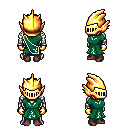
a pixel art fantasy rpg character, male body template, skeleton, sash dress, white pants, gray bangs hairstyle, gold helm, gold gloves, maroon shoes, four views (front, back, left, right), 2x2 character sprite sheet, small pixel art, hard edges, no anti-aliasing